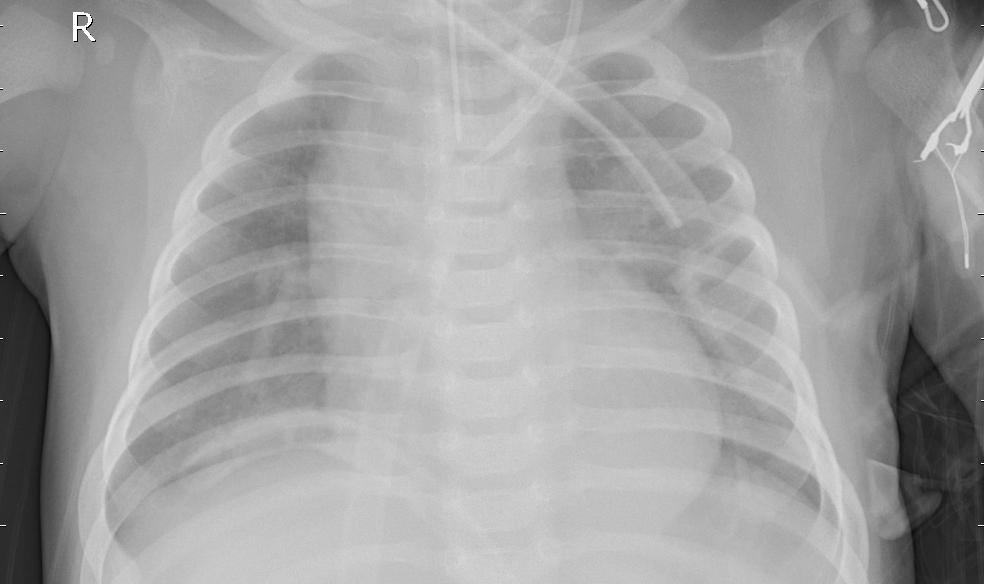
Diagnosis: PNEUMONIA